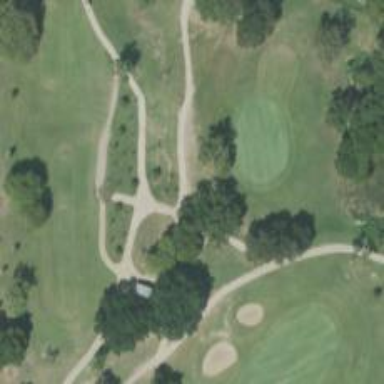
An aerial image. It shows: Golf cartpath that is also road path.